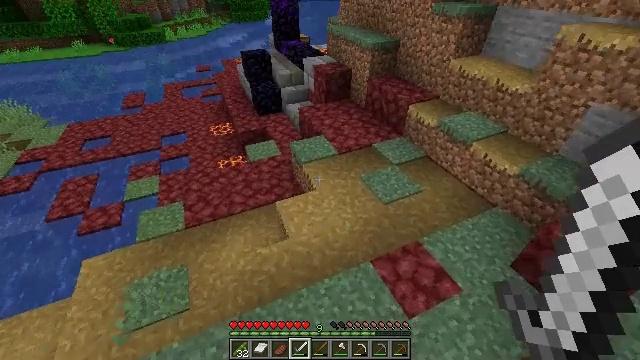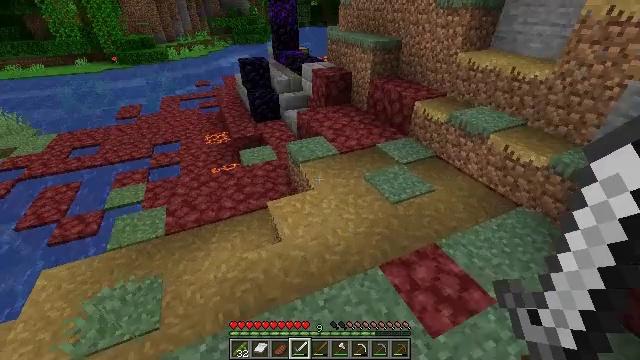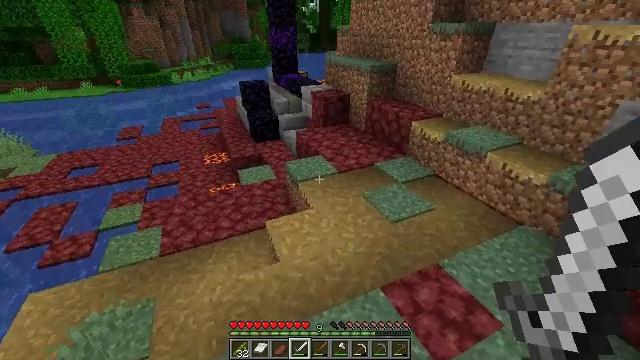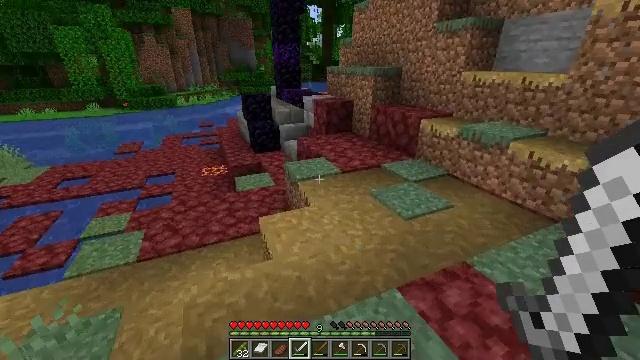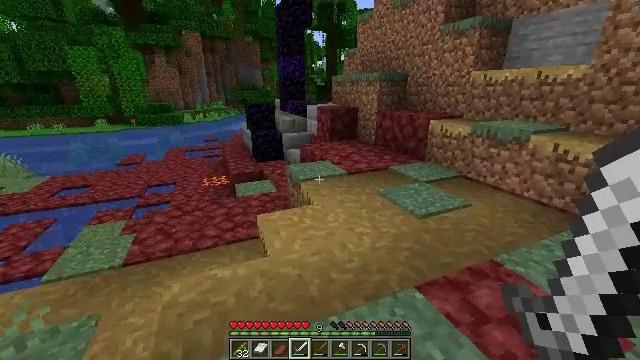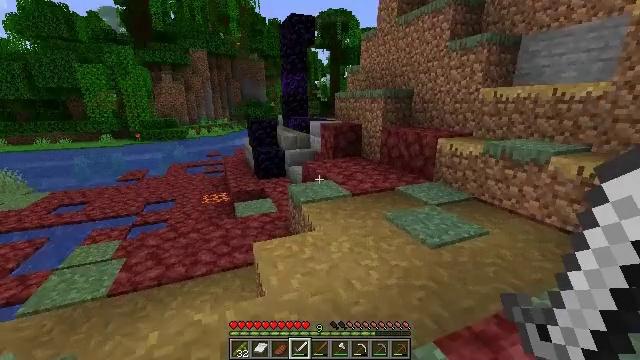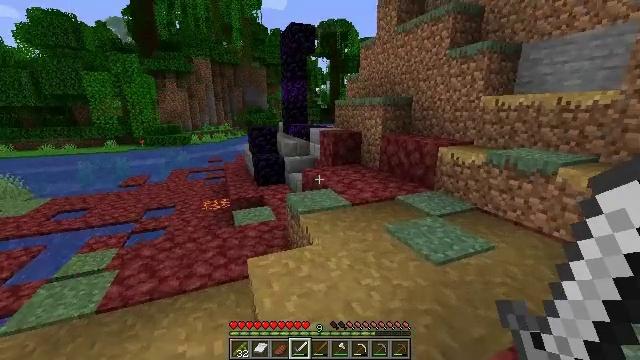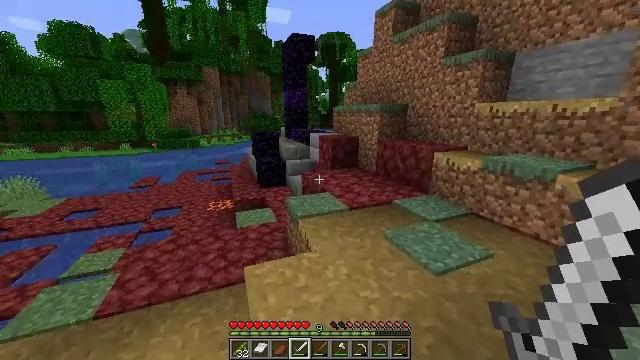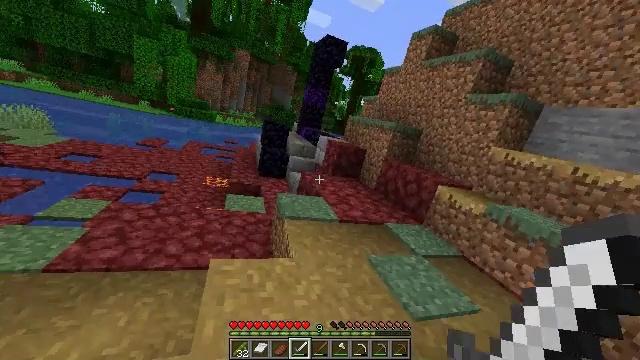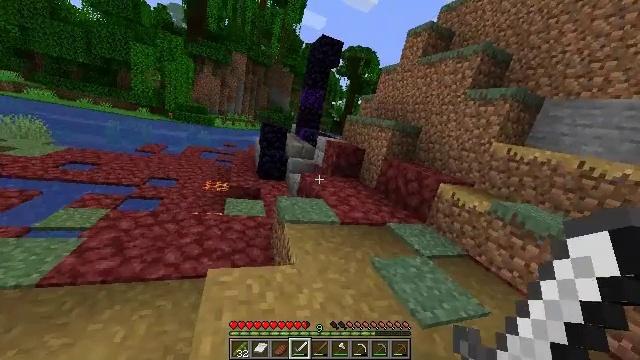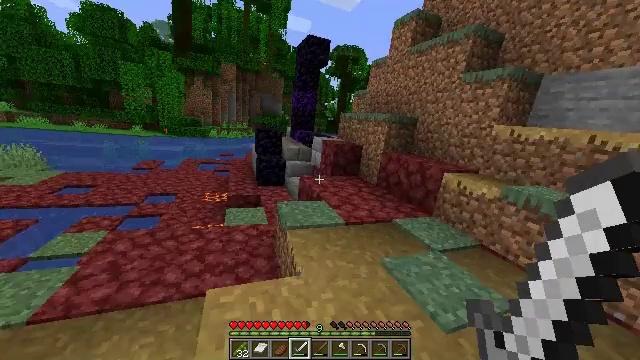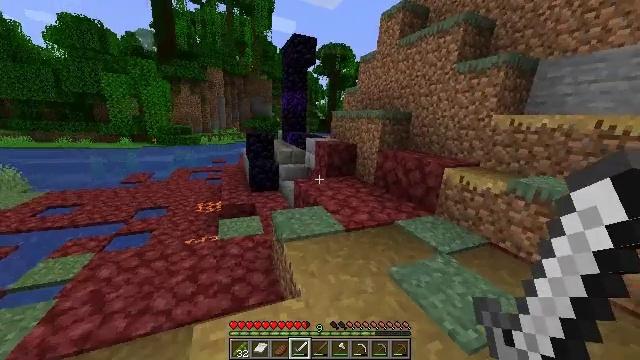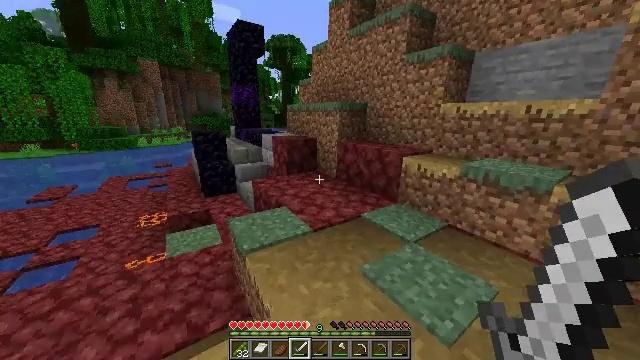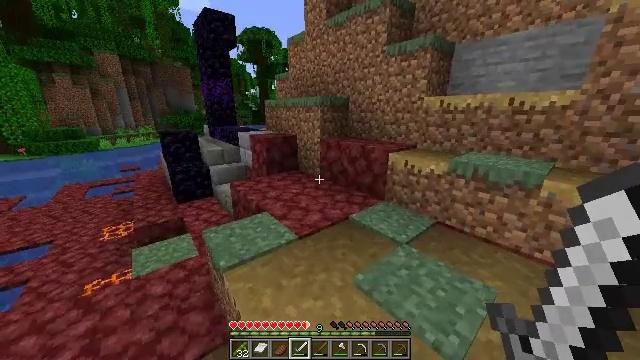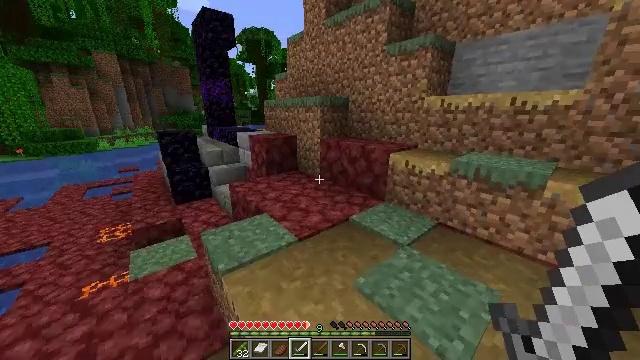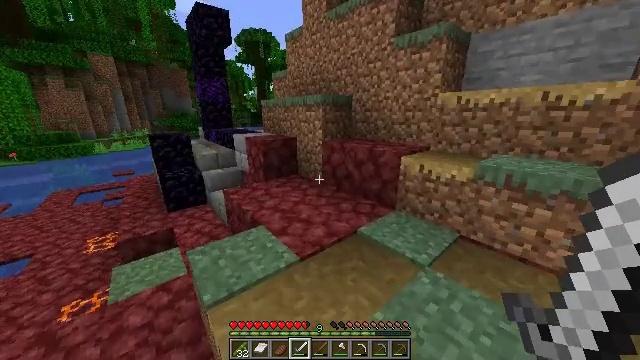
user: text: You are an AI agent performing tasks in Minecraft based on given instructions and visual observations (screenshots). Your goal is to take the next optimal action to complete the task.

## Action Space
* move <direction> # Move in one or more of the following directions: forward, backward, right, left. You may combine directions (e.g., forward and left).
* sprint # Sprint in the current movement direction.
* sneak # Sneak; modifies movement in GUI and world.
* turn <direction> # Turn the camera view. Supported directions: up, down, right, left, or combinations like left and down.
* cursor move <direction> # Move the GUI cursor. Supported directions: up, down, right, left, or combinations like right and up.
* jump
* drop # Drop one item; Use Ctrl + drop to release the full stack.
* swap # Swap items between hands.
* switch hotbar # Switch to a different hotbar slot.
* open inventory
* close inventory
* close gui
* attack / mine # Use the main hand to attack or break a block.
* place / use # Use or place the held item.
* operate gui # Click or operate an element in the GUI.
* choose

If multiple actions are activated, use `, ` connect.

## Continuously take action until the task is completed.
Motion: motion action
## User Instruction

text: Harvest grass block to clear the area.
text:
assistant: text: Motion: move forward, turn up
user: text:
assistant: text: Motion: move forward, turn up
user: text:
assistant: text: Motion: move forward, turn up
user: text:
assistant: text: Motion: move forward, turn up
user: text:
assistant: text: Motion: move forward, sprint, turn up
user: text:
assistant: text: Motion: move forward, sprint, turn up
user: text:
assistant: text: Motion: move forward, sprint
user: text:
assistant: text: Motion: move forward, sprint
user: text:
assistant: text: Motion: move forward
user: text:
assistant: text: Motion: move forward
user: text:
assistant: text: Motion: move forward, turn right
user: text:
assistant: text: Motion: move forward, sprint, turn right
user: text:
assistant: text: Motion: move forward, sprint, turn right and down
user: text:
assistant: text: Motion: move forward, sprint
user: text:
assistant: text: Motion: move forward
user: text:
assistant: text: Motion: move forward
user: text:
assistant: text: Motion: move forward, sprint
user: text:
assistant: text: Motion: move forward, sprint, turn left
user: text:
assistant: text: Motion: move forward, sprint, turn left
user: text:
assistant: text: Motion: move forward, sprint, turn left
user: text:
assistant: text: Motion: move forward
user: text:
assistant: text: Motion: move forward
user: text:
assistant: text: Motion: move forward
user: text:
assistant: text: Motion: move forward, turn left and down
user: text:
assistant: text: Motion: move forward, turn left
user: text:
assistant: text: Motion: move forward, turn left
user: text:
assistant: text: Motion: move forward, turn left and down
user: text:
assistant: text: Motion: move forward, turn left and down
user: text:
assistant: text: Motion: move forward, turn left and down
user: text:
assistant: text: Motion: move forward, turn left and down